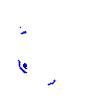
Particle: kaon